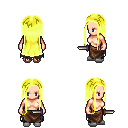
a pixel art fantasy rpg character, female body template, human, light skin, black tattered cape, robe skirt, gold extra-long hairstyle, white slippers, dagger, four views (front, back, left, right), 2x2 character sprite sheet, small pixel art, hard edges, no anti-aliasing